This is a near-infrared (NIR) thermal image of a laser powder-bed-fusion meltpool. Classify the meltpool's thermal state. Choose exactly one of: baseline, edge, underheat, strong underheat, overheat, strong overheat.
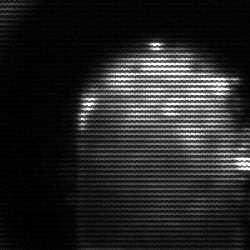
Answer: baseline